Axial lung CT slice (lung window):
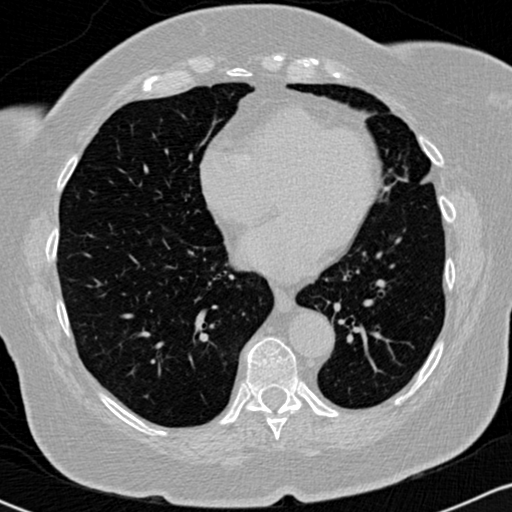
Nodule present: no